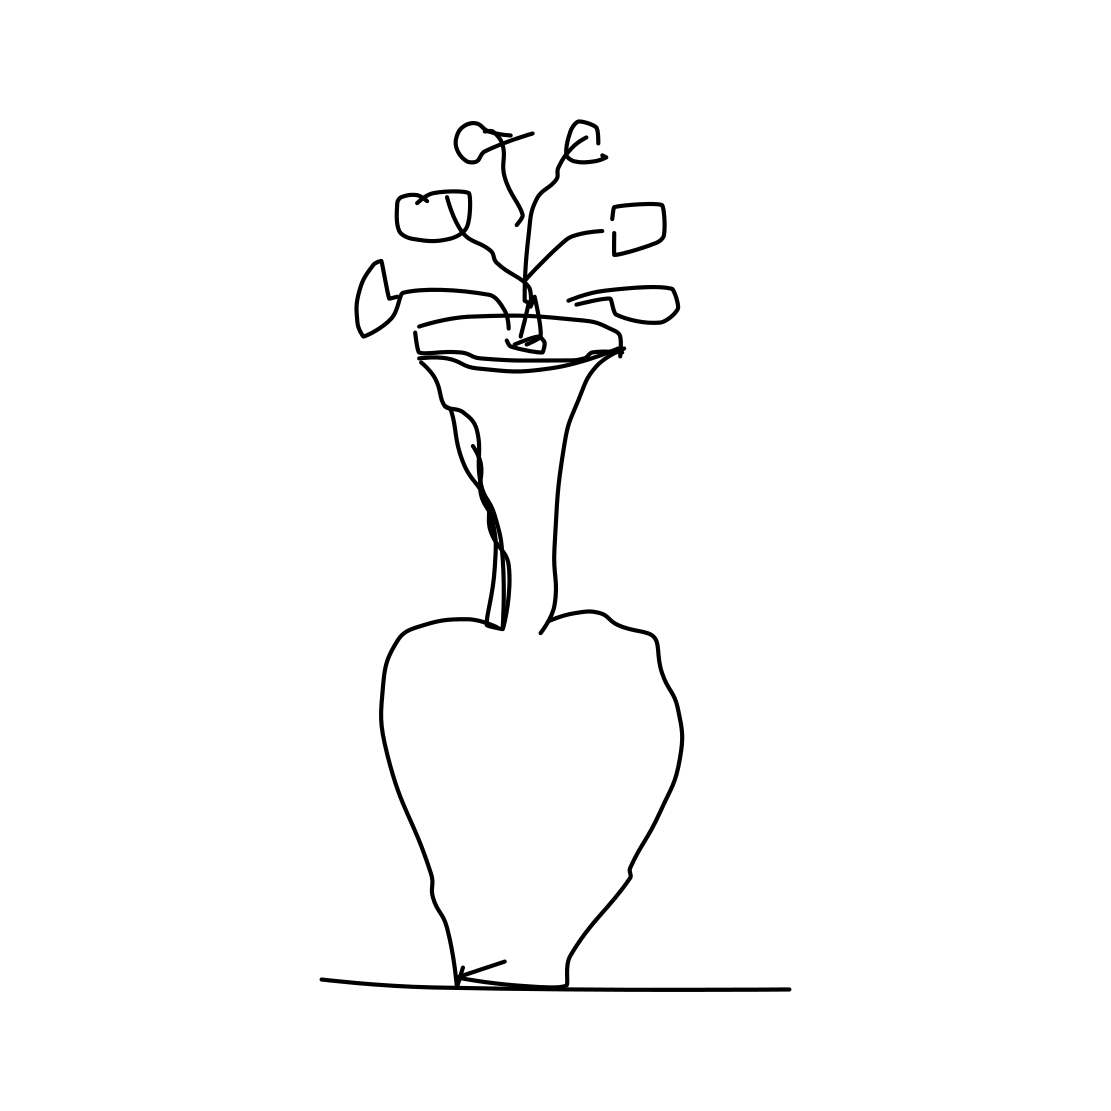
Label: vase